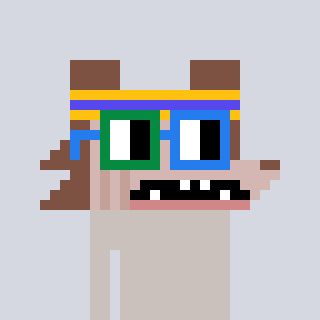
a pixel art character with square green and blue glasses, a werewolf-shaped head and a foggrey-colored body on a cool background